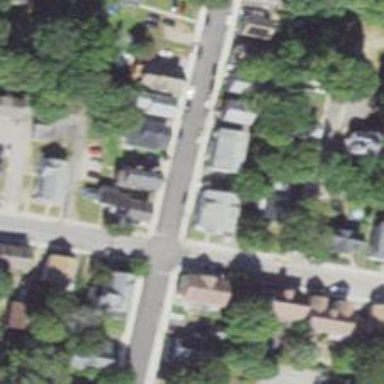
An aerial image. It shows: Residential driveway designated as service road.